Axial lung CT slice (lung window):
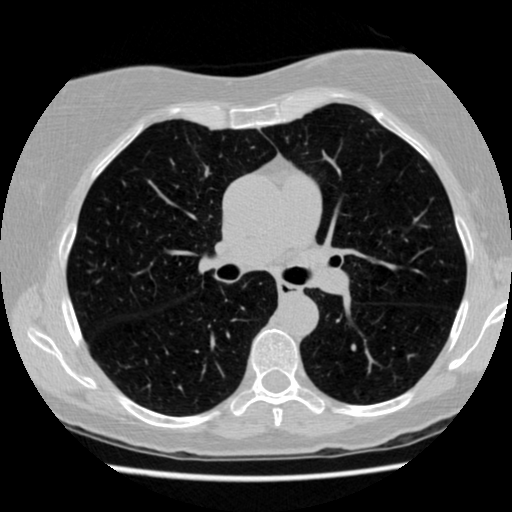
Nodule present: no